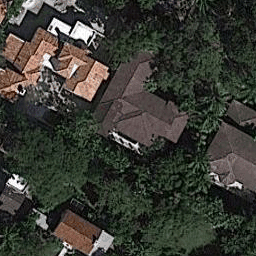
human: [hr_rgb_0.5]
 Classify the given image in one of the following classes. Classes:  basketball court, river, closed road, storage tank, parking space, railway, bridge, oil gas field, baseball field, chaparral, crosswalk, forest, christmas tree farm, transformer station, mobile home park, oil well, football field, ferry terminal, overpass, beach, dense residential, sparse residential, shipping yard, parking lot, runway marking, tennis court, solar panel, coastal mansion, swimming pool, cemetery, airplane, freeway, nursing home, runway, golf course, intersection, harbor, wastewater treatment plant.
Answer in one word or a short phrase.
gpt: coastal mansion